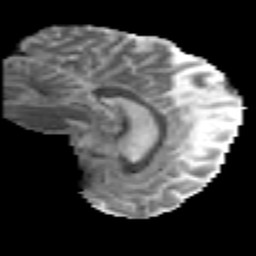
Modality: MD
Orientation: sagittal
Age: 46
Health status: ill
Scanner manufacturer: philips
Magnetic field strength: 3 T
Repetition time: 9 s
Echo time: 0.127 s